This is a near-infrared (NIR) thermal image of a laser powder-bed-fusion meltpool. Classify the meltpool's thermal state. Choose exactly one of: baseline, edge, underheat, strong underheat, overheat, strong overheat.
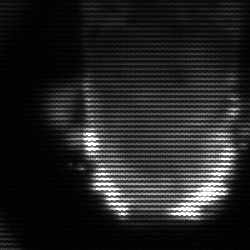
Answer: baseline